Aerial crown-view tile of a tropical tree (Barro Colorado Island, Panama), acquired 20250715:
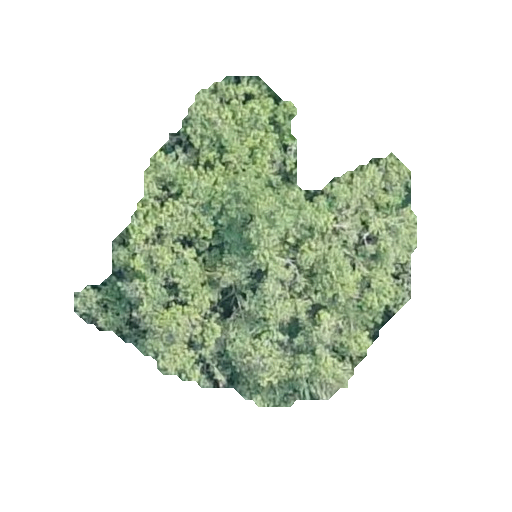
Species: Luehea seemannii
GBIF accepted scientific name: Luehea seemannii
Crown area: 103.529 m²